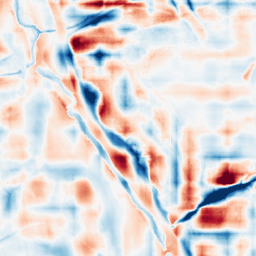
Category: wavelet
Decomposition family: wavelet_reverse_biorthogonal
Decomposition parameters: wavelet: rbio4.4
level: 5
Upsampling method: quintic
Upsampling parameters: scale: 2
Upsampling scale: 2